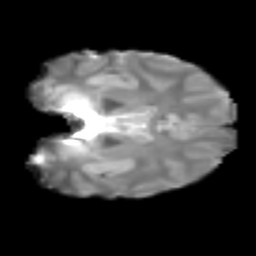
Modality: T2w
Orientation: coronal
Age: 21
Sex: female
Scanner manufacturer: siemens
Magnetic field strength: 3 T
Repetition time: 2.3 s
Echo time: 0.085 s